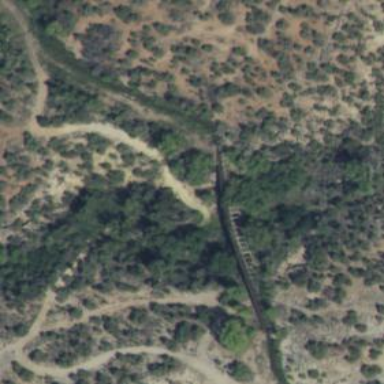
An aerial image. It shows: Aqueduct bridge over canal.